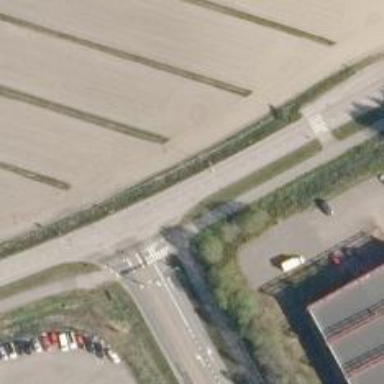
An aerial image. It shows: Marked crossing on the road.